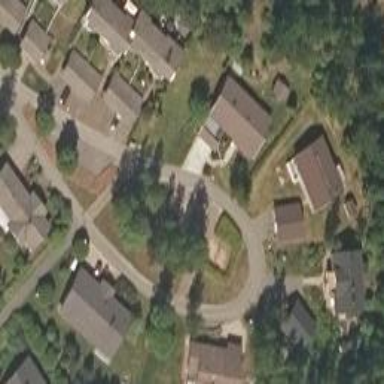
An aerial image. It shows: Living street.